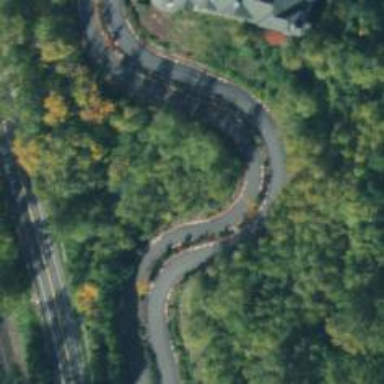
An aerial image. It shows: Service road with separate asphalt sidewalk.